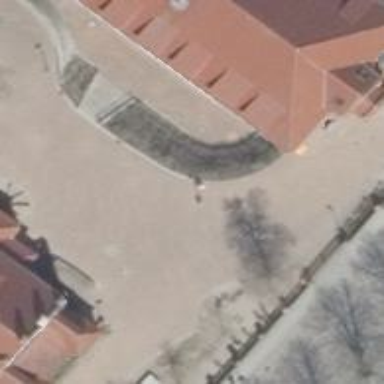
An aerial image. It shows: Kindergarten.